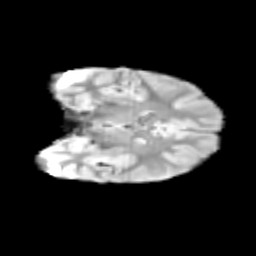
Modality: T2w
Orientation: coronal
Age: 12
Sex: male
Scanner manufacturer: siemens
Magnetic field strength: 3 T
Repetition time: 3.8 s
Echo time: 0.07 s